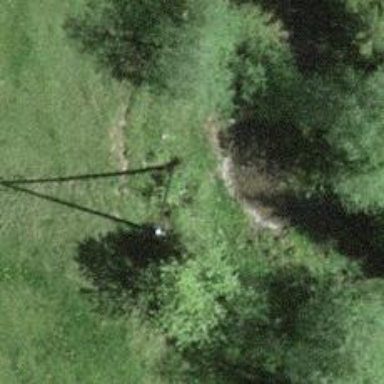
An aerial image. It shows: Minor power line.